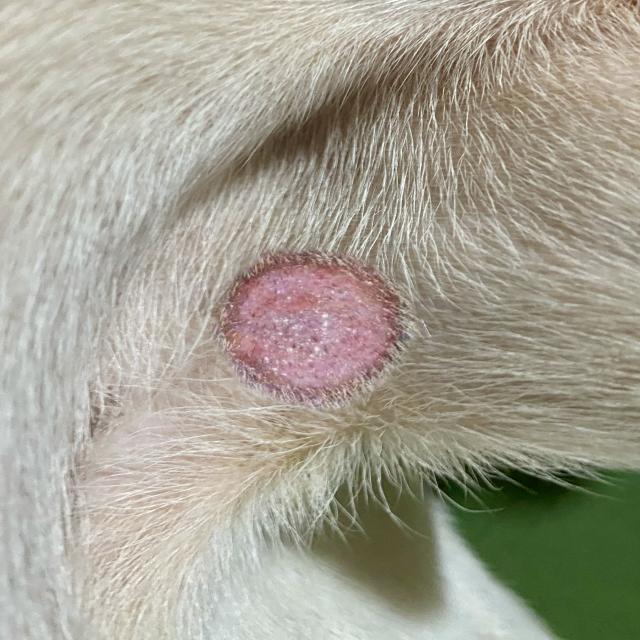
Canine ringworm (Dermatophytosis) — fungal infection caused by Microsporum or Trichophyton. Presents with circular alopecia, scaling, crusting, and broken hairs.